Question: Hi I have managed to add a line in a bar plot however the position is not right. I want to make the points right in the middle of each bar. Could anyone help?
'''
>>> df
price cost net
0 22.5 -20.737486 1.364360
1 35.5 -19.285862 16.695847
2 13.5 -20.456378 -9.016052
3 5.0 -19.643776 -17.539636
4 13.5 -27.015138 -15.964597
5 5.0 -24.267836 -22.618819
6 18.0 -21.096404 -7.357684
7 5.0 -24.691966 -24.116106
8 5.0 -25.755958 -22.080329
9 25.0 -26.352161 -2.781588
fig = plt.figure()
df[['price','cost']].plot(kind = 'bar',stacked = True,color = ['grey','navy'])
df['net'].plot('o',color = 'orange',linewidth=2.0,use_index = True)
'''

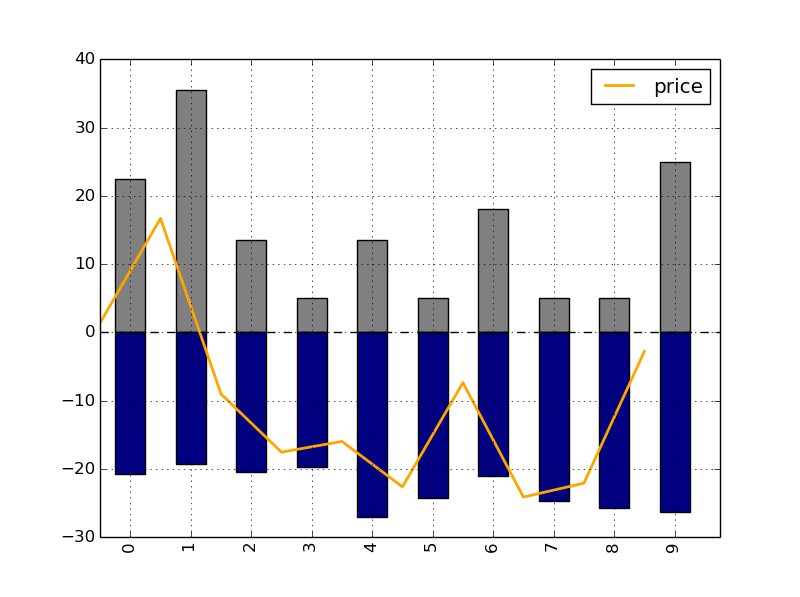
Answer: Update: this will be fixed in the upcoming 0.14 release (and your code above will just work), for older pandas releases my answer below can be used as a workaround.
---
The problem you encounter is that the xaxis labels you see on the bar chart do not correspond exactly with the actual underlying coordinates that matplotlib uses.
Eg with the default 'bar' plot in matplotlib, the first rectangle (first bar with label 0) will be plotted on x-coordinates of 0 to 0.8 (bar width of 0.8). So if you want to plot a point or line in the of this, this should have x-coordinate of 0.4, and 0!
To solve this in your case, you can do:
'''
In [3]: ax = df[['price','cost']].plot(kind = 'bar',stacked = True,color = ['grey','navy'])
In [4]: ax.get_children()[3]
Out[4]: <matplotlib.patches.Rectangle at 0x16f2aba8>
In [5]: ax.get_children()[3].get_width()
Out[5]: 0.5
In [6]: ax.get_children()[3].get_bbox()
Out[6]: Bbox('array([[ 0.25, 0. ],
[ 0.75, 22.5 ]])')
In [7]: plt.plot(df.index+0.5, df['net'],color = 'orange',linewidth=2.0)
'''
I do the 'ax.get_children()[3].get_width()' and '.get_bbox()' to inspect the actual width and coordinates of the bars in your plot, as pandas doesn't seem to use the default values of matplotlib (the value of 0.5 actually comes from 0.25 (offset from y-axis to start first bar) + 0.5/2 (half of the width)).
So what I actually did was changing 'df['net'].plot(use_index = True)' to 'plt.plot(df.index + 0.5, df['net'])'.
This gives me: